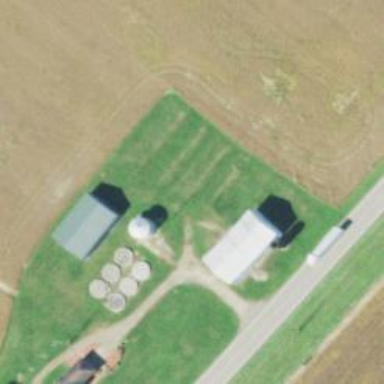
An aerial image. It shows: Silo.